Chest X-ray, AP view. Patient: 23 years old, sex M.
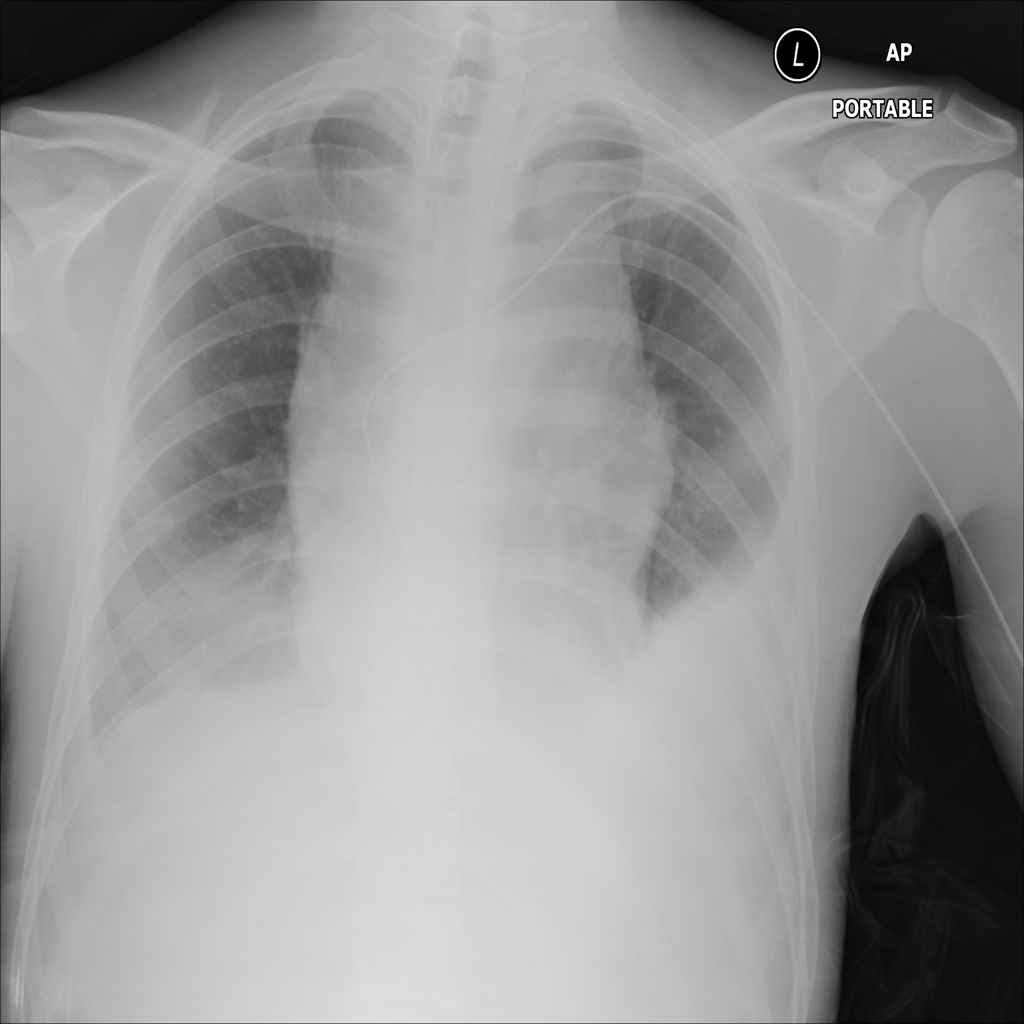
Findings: Effusion